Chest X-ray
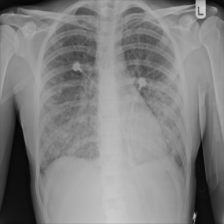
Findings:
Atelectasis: negative
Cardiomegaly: negative
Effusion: negative
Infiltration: negative
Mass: negative
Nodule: negative
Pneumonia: negative
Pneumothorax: negative
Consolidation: negative
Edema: negative
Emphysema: negative
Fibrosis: negative
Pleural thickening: negative
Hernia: negative